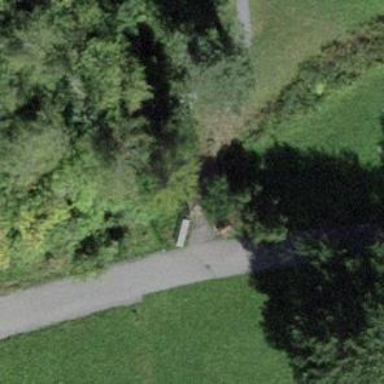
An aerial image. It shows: Path leading to bridge.